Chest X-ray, AP view. Patient: 45 years old, sex M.
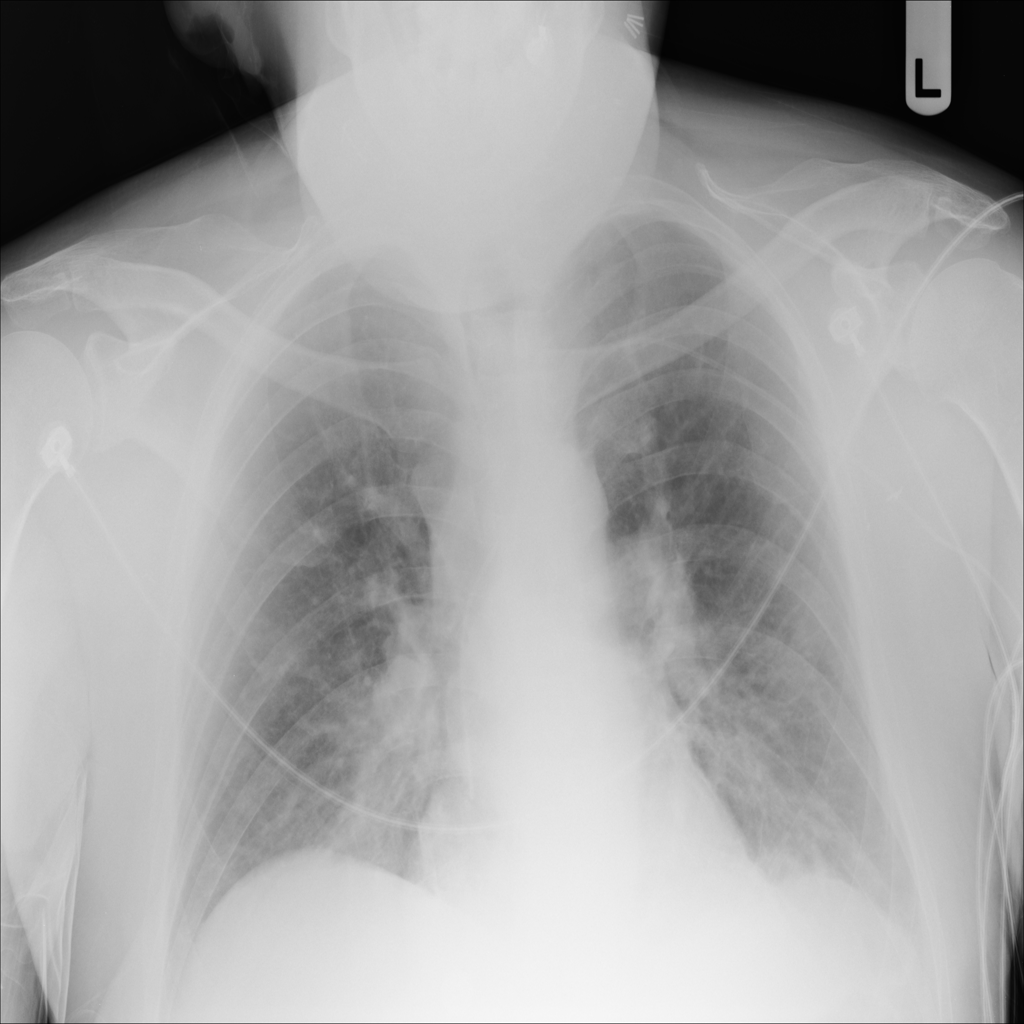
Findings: No Finding